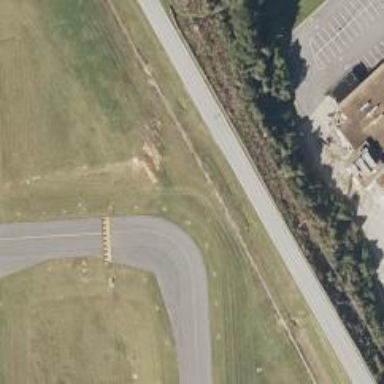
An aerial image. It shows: View of taxiway at the airport.